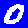
Digit: 0